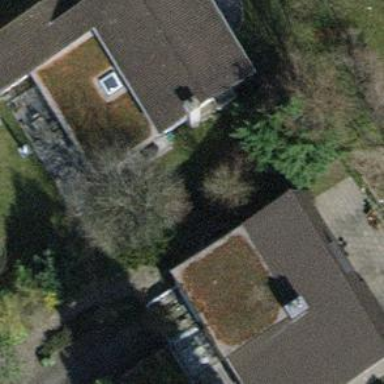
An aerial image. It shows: Detached building.